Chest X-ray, PA view. Patient: 54 years old, sex F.
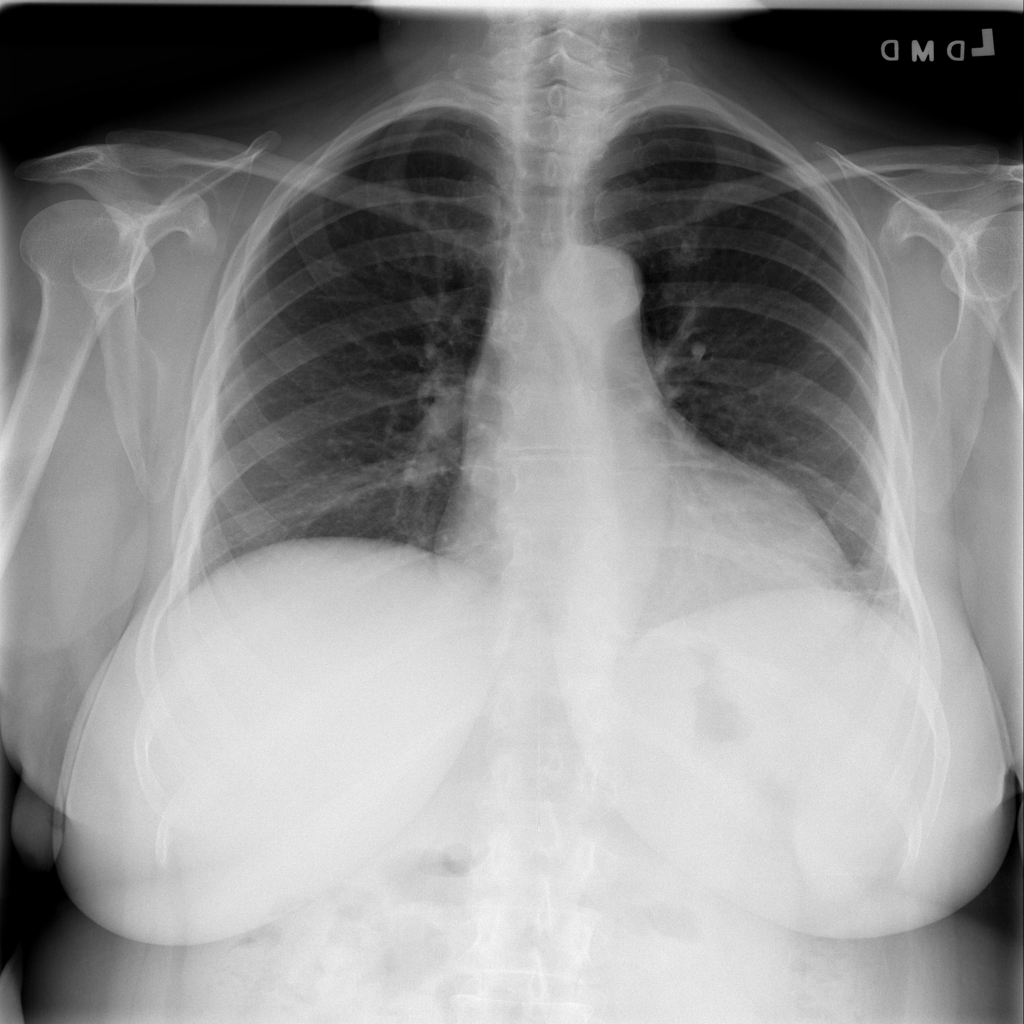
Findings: Atelectasis